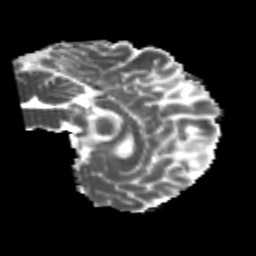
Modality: MD
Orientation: sagittal
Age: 24
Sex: male
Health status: healthy
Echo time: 0.074 s